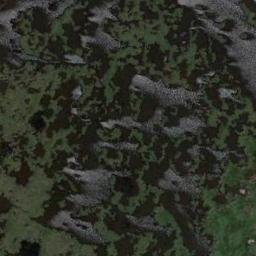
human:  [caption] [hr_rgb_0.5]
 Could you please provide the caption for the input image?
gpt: The river surface in a wetland is covered with green trivial plants .

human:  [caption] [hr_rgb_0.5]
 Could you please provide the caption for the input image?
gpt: Many waters of different sizes are surrounded by wetlands .

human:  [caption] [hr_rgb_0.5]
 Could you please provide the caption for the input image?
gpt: There are strips of water in this wetland .

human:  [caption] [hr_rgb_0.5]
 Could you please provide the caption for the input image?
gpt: The wetland consists of green plants and water .

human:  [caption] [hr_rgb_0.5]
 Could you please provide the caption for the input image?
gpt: There are many water areas of different sizes on the wetland .